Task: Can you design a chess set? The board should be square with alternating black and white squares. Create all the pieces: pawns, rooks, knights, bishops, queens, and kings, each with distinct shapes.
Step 560:
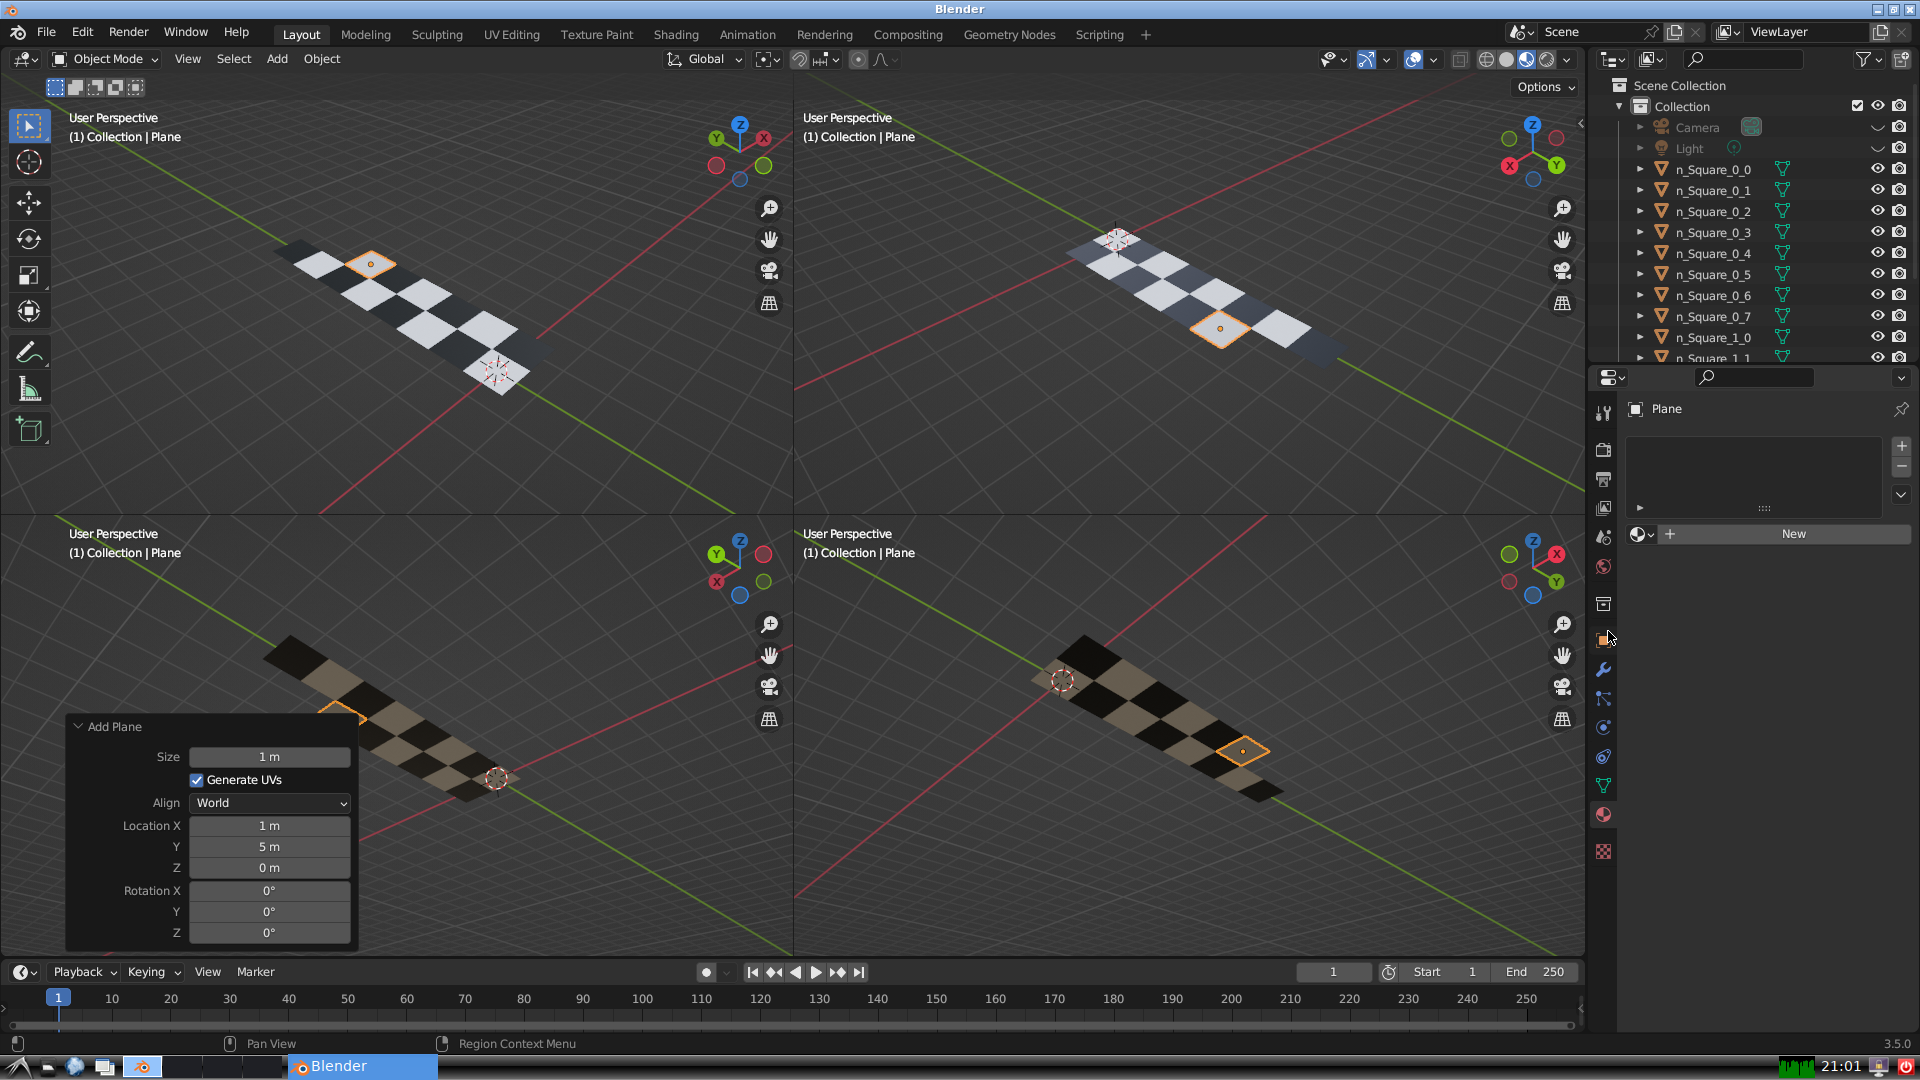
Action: click: no